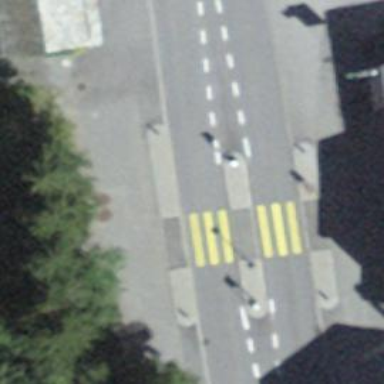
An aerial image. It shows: Marked zebra crossing with island in the middle.